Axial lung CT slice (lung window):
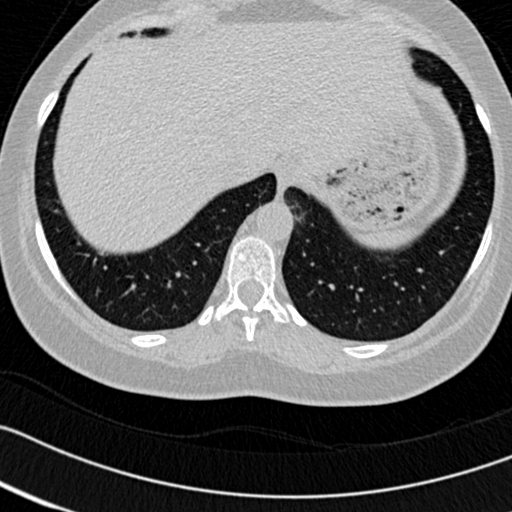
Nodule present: no